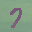
Label: 7